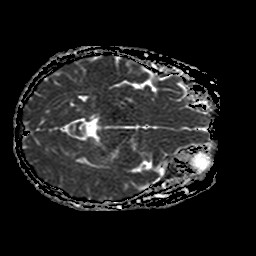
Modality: ADC
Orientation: axial
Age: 45
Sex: female
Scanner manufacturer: philips
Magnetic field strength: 1.5 T
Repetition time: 3.508 s
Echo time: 0.09255 s